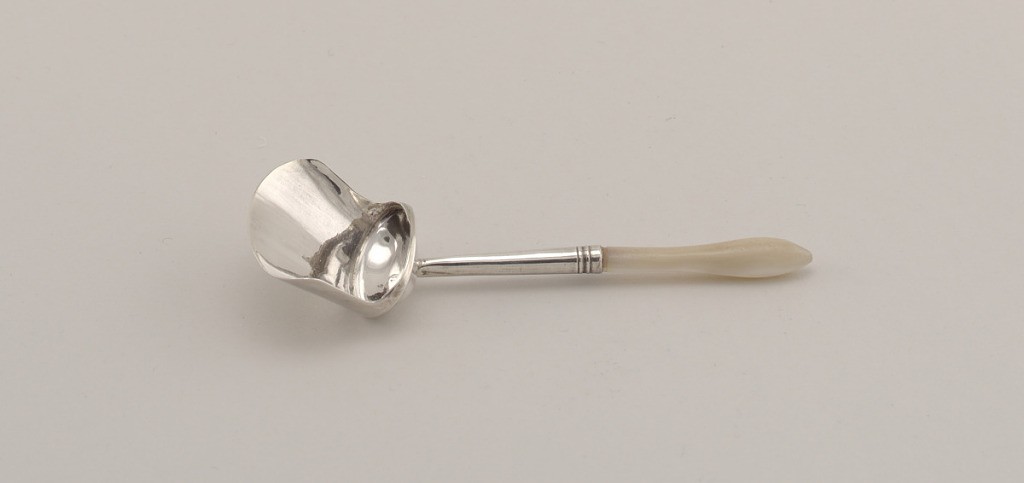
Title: Tea Scoop
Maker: Samuel Pemberton
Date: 1809
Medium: silver, mother of pearl
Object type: scoop
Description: Scoop-shaped with mother of pearl handle in silver shaft.